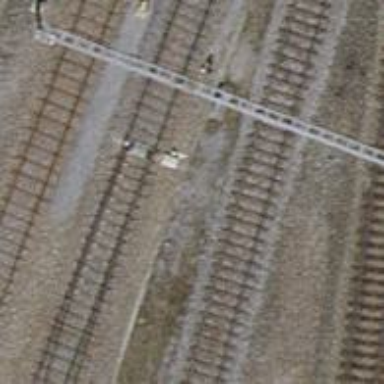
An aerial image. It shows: Railway switch.